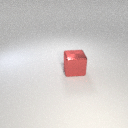
large red metal cube